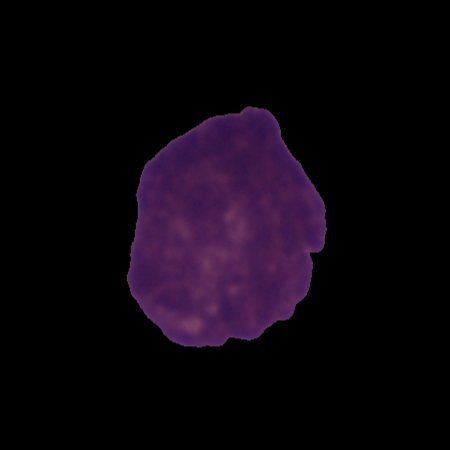
Label: cancer